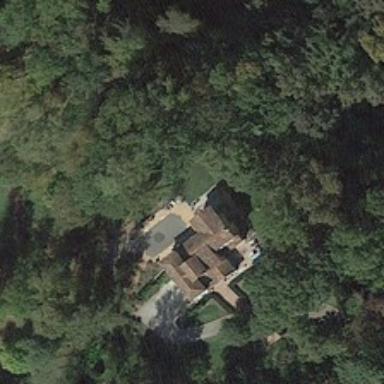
Under the sun a large area of forest was exposed to the shadow .